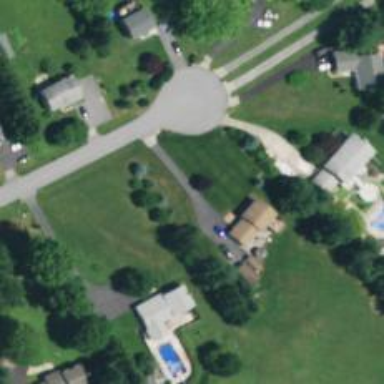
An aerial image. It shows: Driveway leading to service road.